Field crop: maize
Growth stage: 2
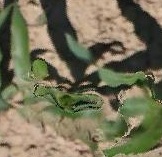
Species: maize